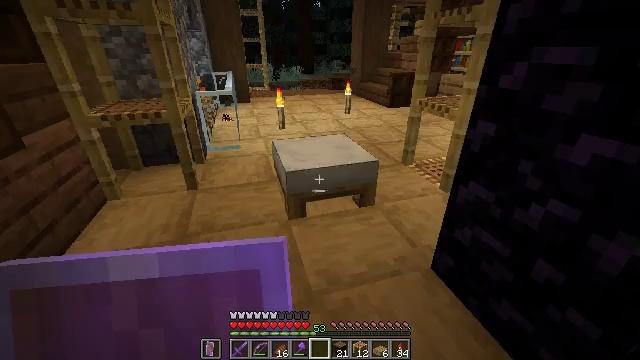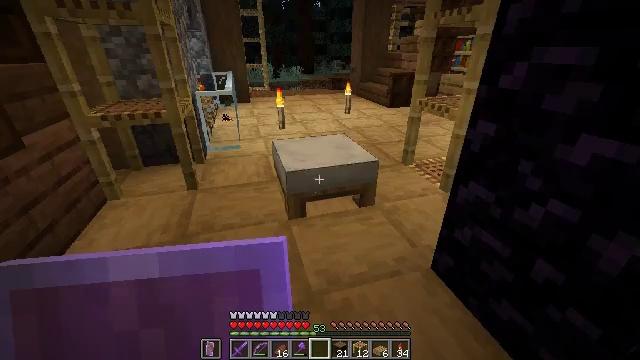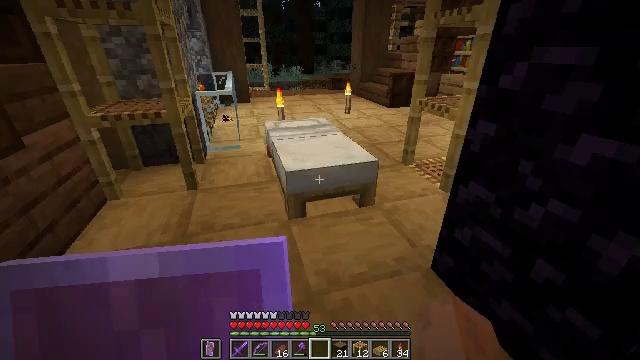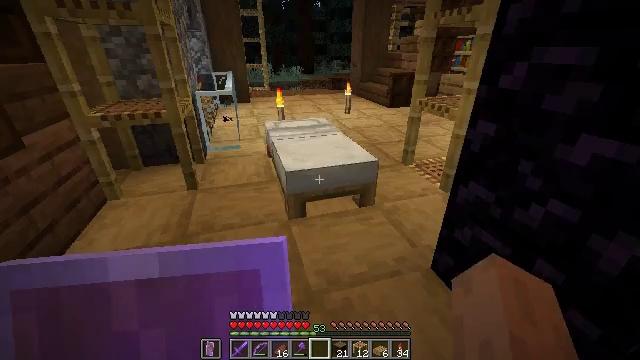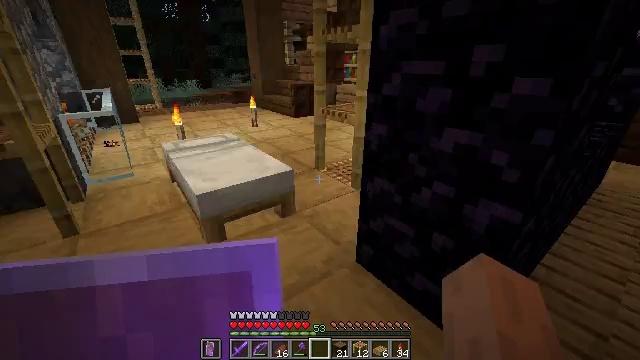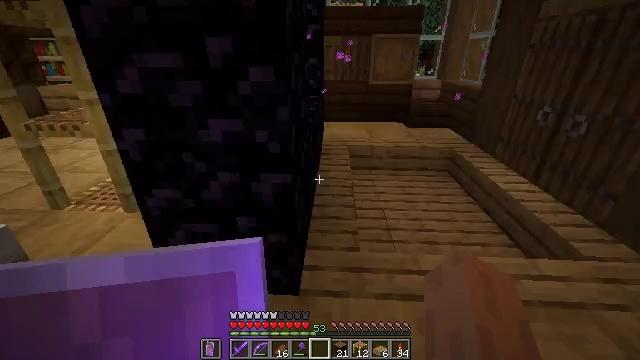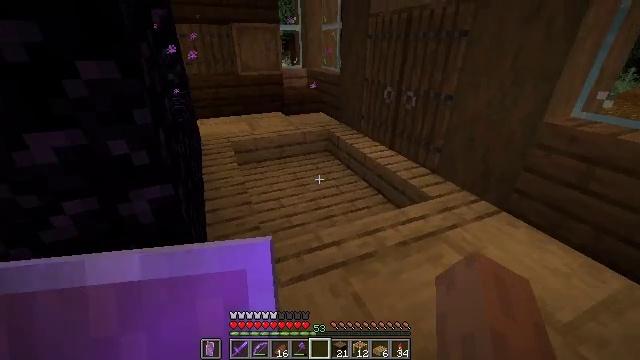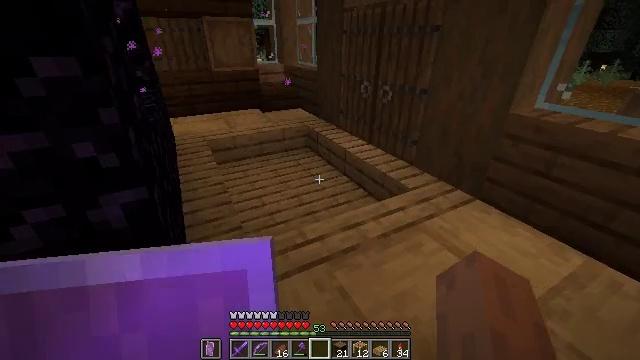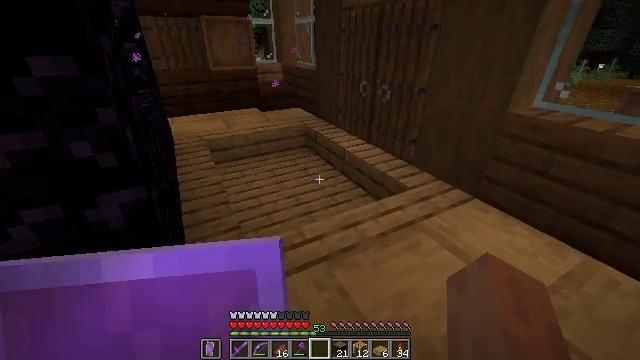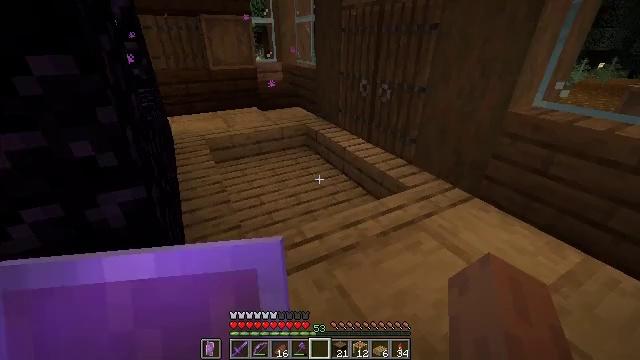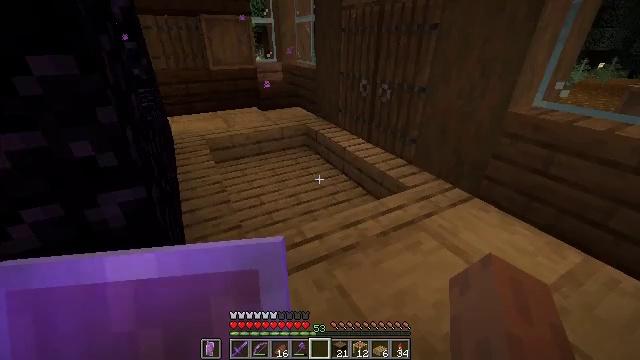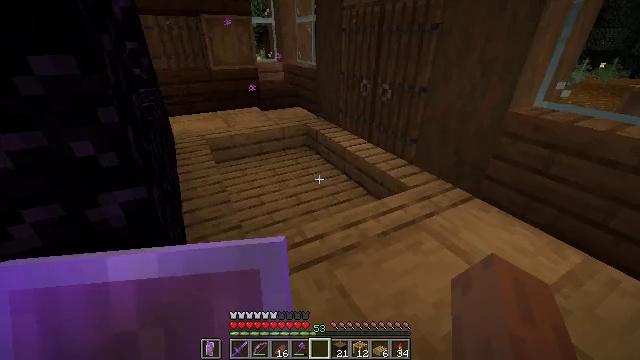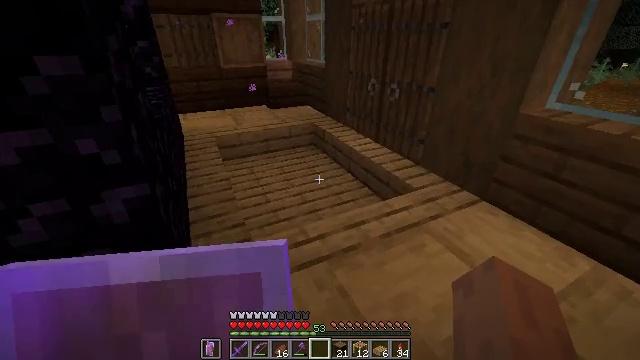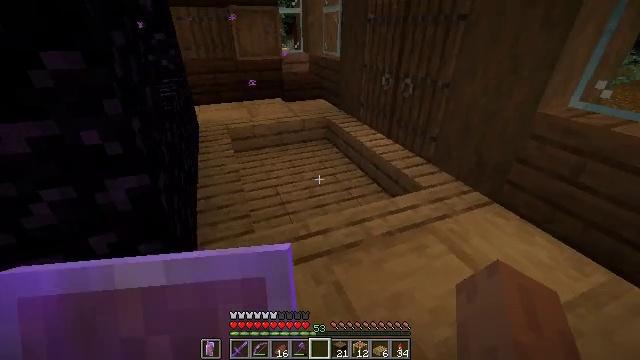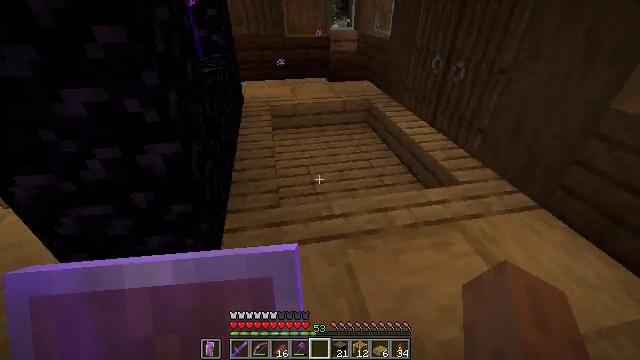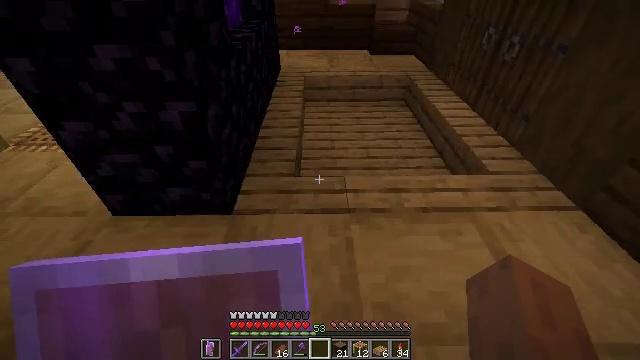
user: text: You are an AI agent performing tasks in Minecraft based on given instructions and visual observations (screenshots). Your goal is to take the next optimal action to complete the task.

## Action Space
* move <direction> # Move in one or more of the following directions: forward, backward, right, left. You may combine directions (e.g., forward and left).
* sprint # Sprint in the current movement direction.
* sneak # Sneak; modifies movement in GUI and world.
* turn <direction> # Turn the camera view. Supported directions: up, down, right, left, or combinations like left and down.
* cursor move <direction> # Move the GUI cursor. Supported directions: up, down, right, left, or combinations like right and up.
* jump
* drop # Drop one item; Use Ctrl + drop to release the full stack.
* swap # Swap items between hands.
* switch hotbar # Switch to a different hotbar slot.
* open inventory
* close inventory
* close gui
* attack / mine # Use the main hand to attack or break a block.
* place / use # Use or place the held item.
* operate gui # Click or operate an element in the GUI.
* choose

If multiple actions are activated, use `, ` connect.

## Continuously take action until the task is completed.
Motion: motion action
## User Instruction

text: Mine oak stairs.
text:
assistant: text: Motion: no_op
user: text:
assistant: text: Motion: no_op
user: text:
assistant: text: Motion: no_op
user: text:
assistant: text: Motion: turn right and up
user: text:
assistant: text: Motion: turn right and down
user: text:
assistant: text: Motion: turn right and down
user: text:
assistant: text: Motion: turn right
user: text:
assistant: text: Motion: no_op
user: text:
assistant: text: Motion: no_op
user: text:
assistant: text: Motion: no_op
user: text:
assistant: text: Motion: no_op
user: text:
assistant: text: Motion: move right, turn left
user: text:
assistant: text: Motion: move right, turn left and down
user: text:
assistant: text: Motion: move right, turn left and down
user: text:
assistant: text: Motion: move right, turn left and down
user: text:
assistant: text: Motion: move right, turn left and down
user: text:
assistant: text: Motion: move right
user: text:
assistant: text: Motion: move right, turn left
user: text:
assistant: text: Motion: move forward, turn left
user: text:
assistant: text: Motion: move forward, turn left
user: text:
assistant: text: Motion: move forward, turn left
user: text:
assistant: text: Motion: move forward, turn left
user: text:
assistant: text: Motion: turn left
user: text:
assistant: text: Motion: no_op
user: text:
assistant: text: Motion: no_op
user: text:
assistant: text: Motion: no_op
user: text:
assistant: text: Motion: no_op
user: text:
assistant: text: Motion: no_op
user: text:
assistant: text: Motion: no_op
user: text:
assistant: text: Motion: turn left and down